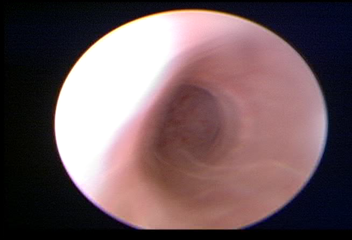
Modality: WLC
Class: Normal mucosa
Bladder cancer association: No